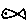
Label: fish